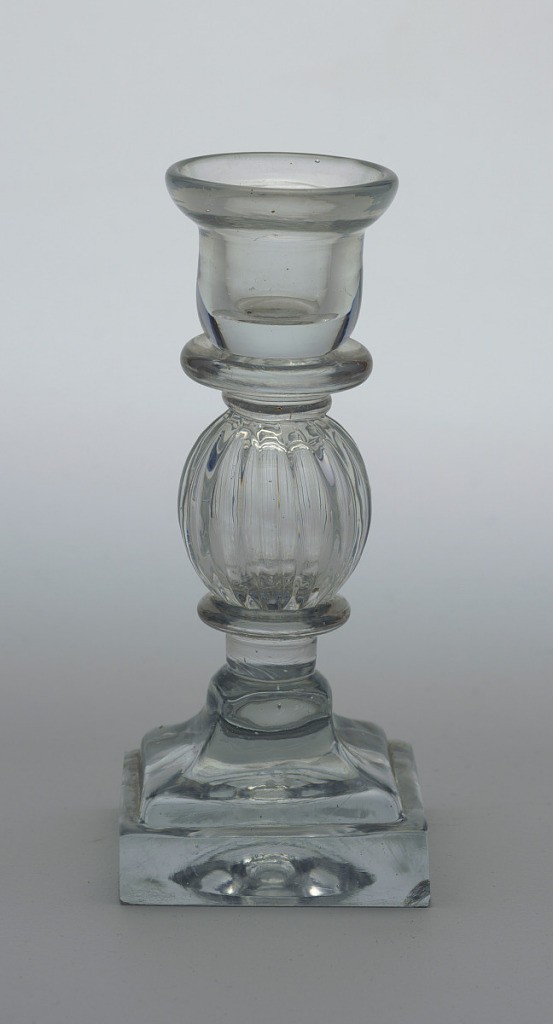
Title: Candlestick
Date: ca. 1800–20
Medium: glass
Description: Ovoid molded ribbed shapft with flat knop above and below, foot spreads in square molded section to thick square base; straight-sided nozzle with drippan top; ground pontil bottom.